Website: slack
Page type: stored-credit-cards
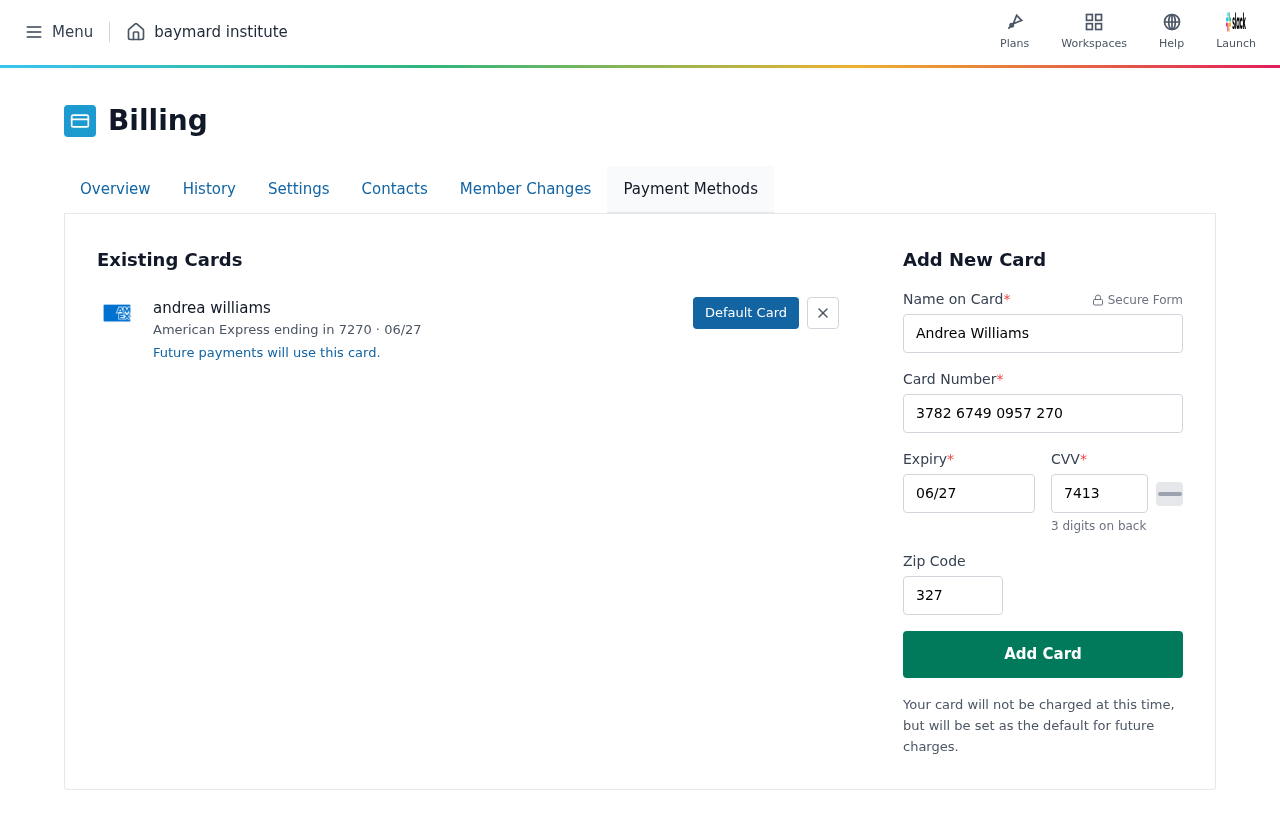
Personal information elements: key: PII_CARD_CVV
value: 7413
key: PII_CARD_EXPIRY
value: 06/27
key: PII_CARD_EXPIRY_MONTH
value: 06
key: PII_CARD_EXPIRY_YEAR
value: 27
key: PII_CARD_LAST4
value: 7270
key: PII_CARD_NUMBER
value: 3782 6749 0957 270
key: PII_CARD_TYPE
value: American Express
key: PII_FULLNAME
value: andrea williams
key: PII_FULLNAME
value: Andrea Williams
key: PII_POSTCODE
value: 32702